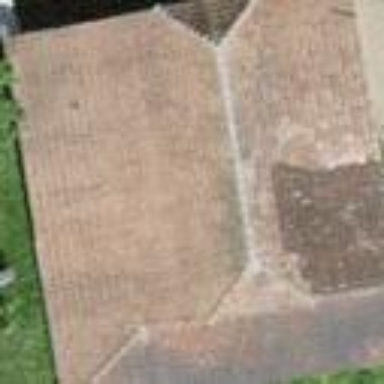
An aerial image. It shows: Barn.